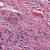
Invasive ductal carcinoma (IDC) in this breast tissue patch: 1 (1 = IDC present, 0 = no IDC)